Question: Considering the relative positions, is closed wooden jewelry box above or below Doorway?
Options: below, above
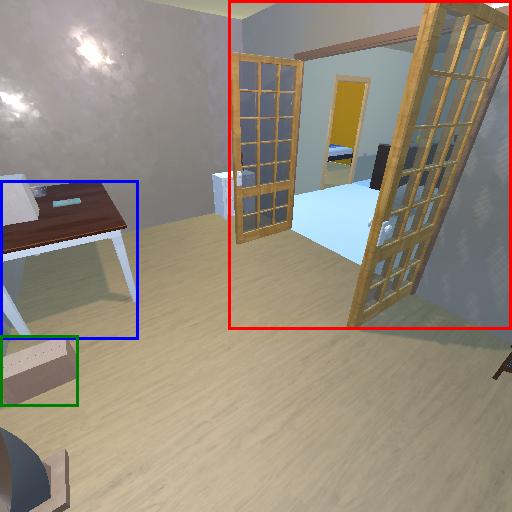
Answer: below